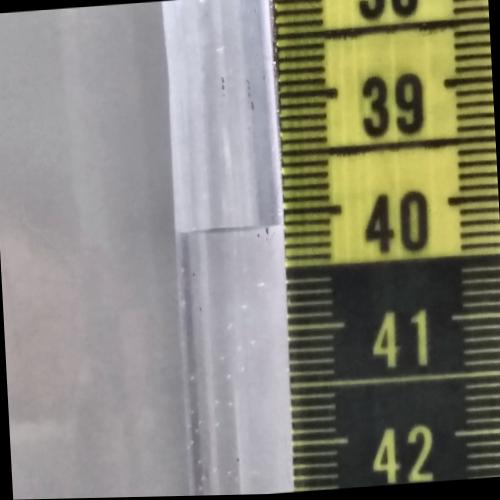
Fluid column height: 40.1 cm